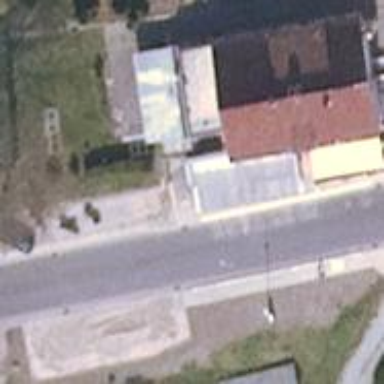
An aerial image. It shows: Cafe building that also serves as guest house.